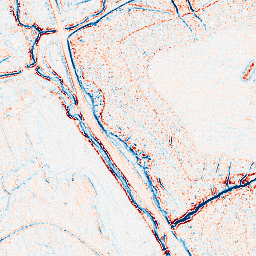
Category: edge_preserving
Decomposition family: anisotropic_diffusion
Decomposition parameters: iterations: 5
kappa: 10
gamma: 0.1
Upsampling method: linear_exact
Upsampling parameters: scale: 4
Upsampling scale: 4